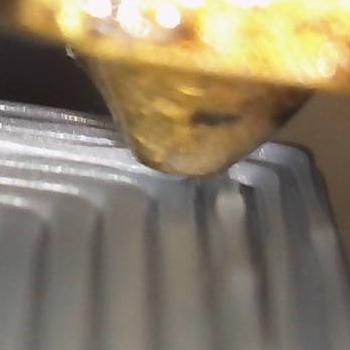
Flow rate: 33%